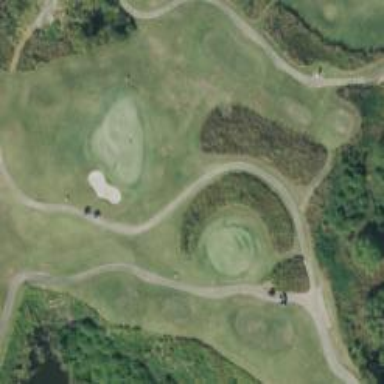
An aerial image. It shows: Pathway for golfing.